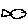
Label: fish